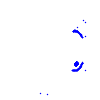
Particle: electron